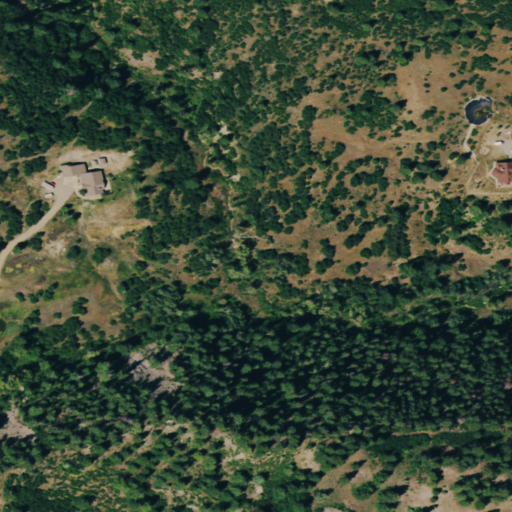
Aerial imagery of valley in Colorado named Sawmill Canyon containing shrub, deciduous forest, evergreen forest, open development, and woody wetlands